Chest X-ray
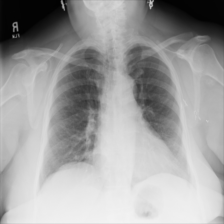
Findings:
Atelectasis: negative
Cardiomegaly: negative
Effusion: negative
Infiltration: negative
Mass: negative
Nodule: negative
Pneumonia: negative
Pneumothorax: negative
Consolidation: negative
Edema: negative
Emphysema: negative
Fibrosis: negative
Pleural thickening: negative
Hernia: negative